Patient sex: F
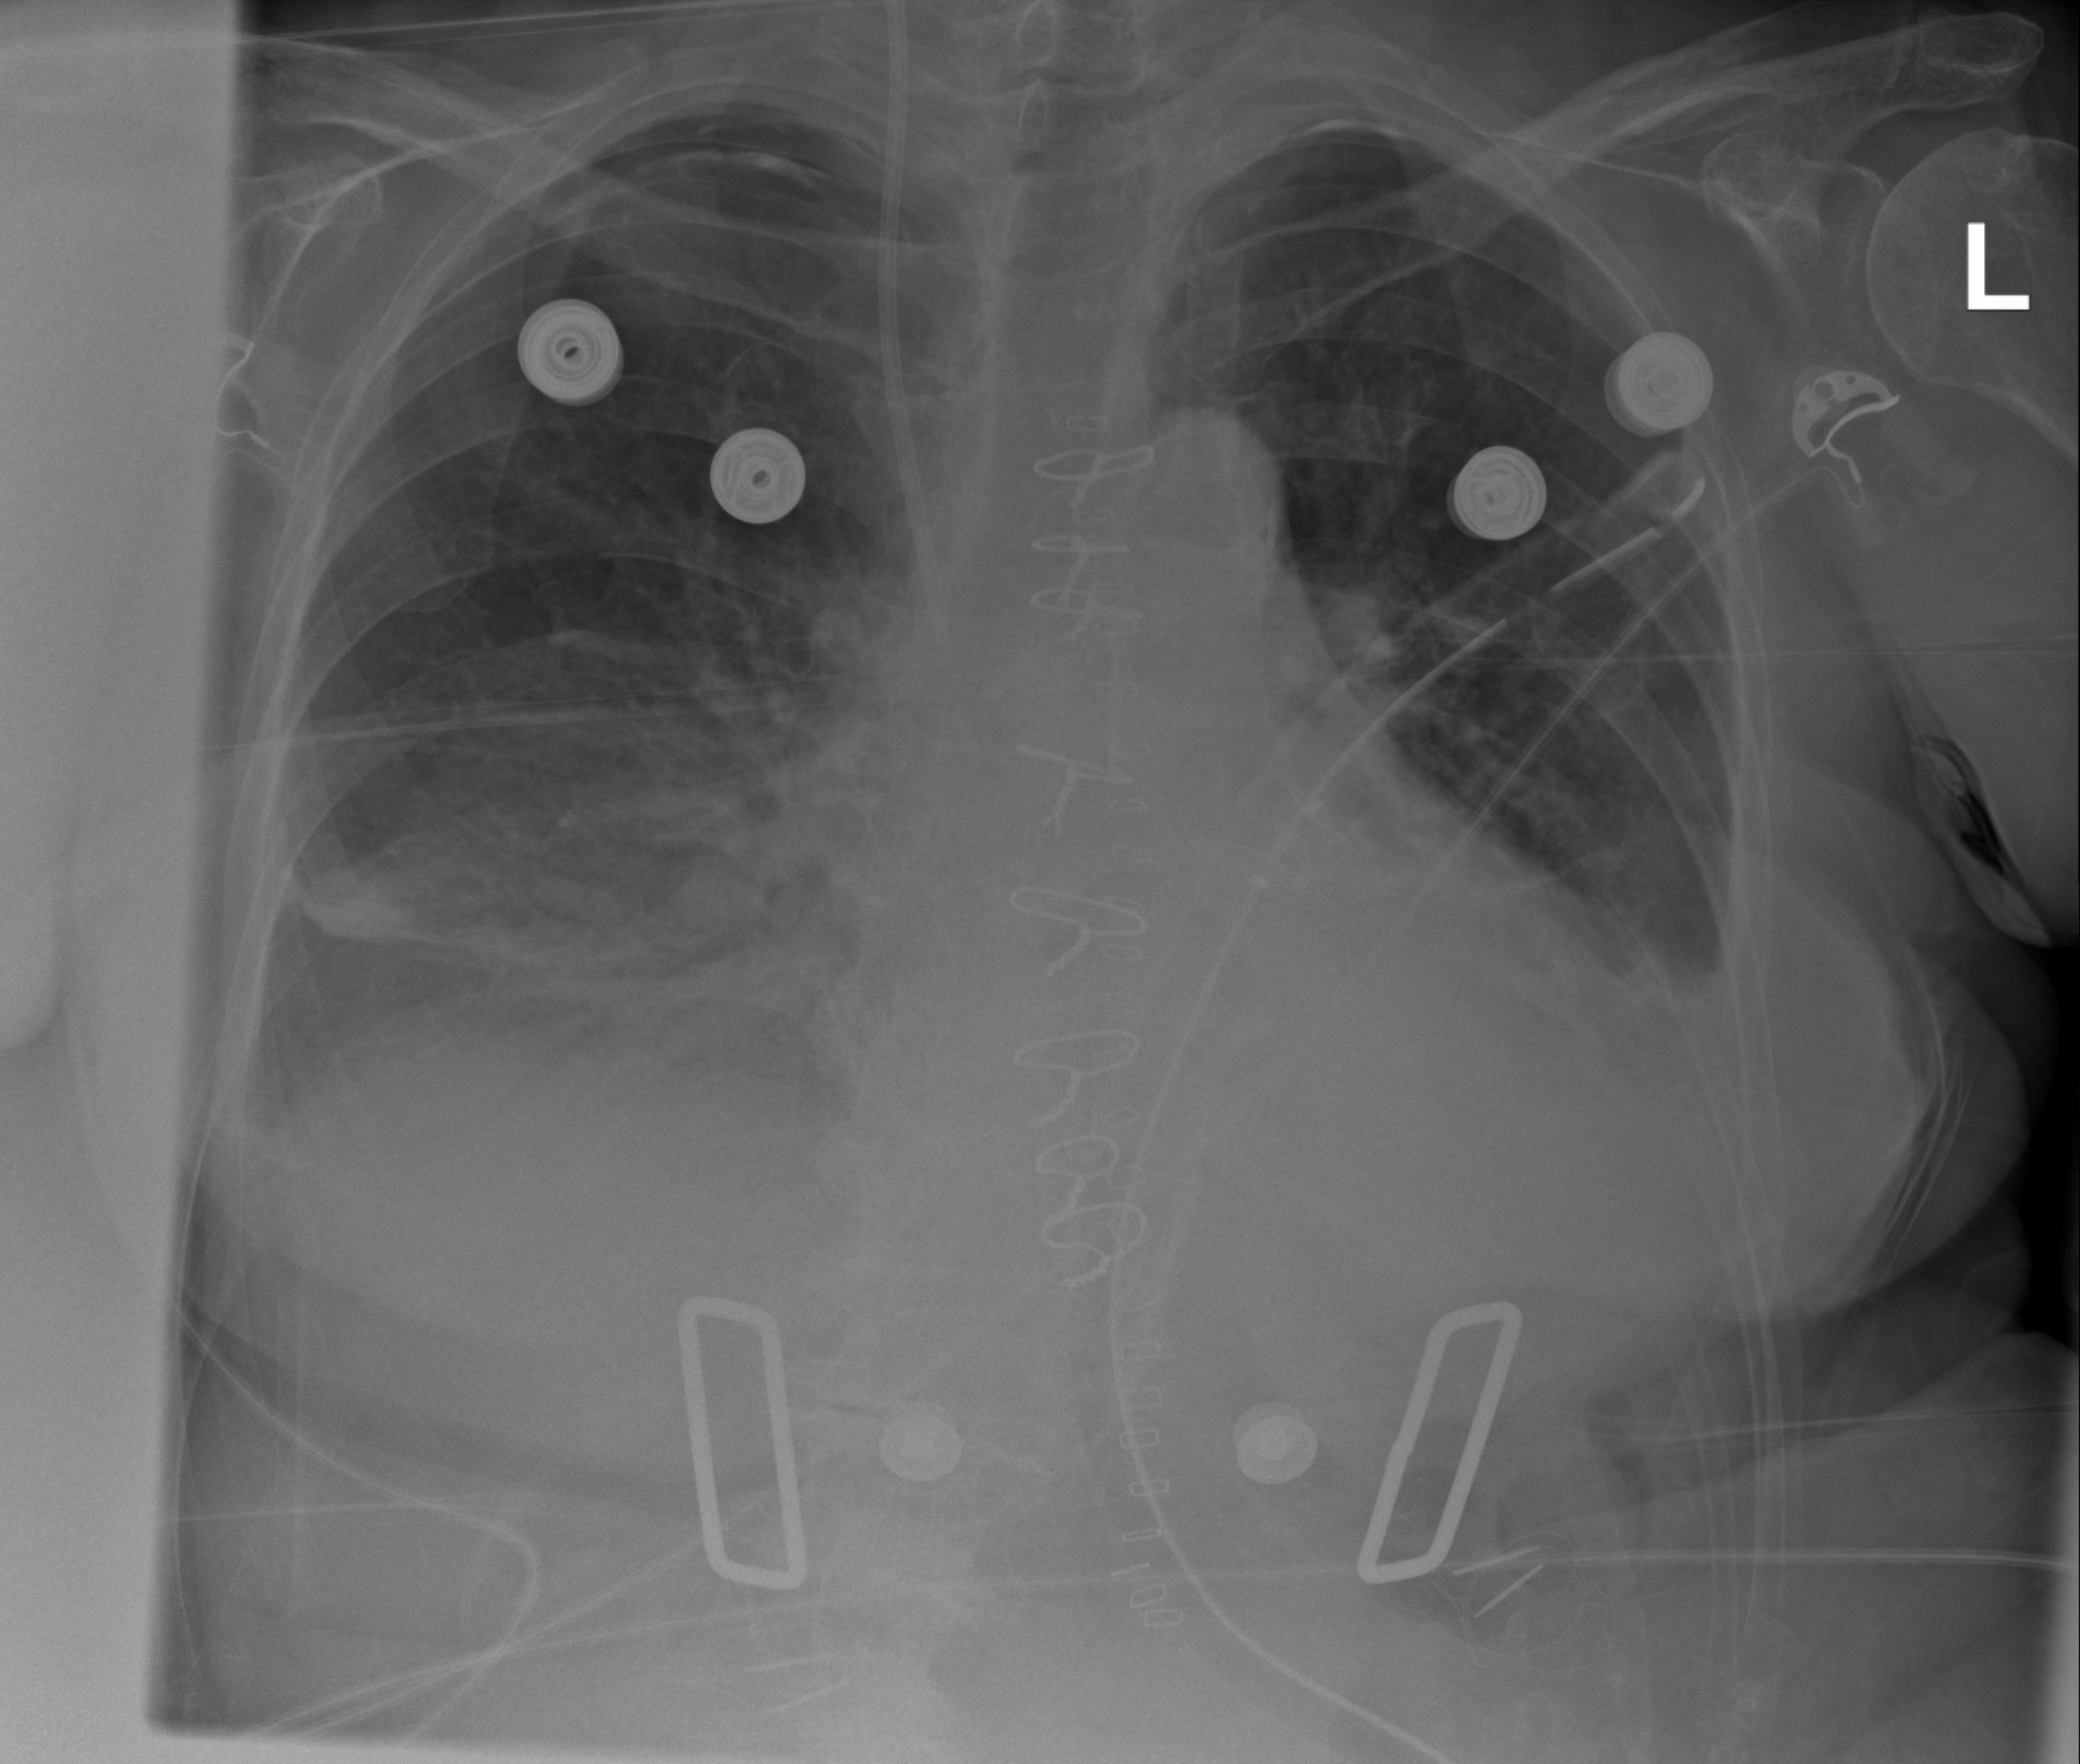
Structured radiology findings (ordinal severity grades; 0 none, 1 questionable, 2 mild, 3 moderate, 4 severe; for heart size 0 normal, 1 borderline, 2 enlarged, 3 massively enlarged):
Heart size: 2
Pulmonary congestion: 2
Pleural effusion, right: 3
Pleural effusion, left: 2
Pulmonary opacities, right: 2
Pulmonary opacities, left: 2
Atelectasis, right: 2
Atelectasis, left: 2